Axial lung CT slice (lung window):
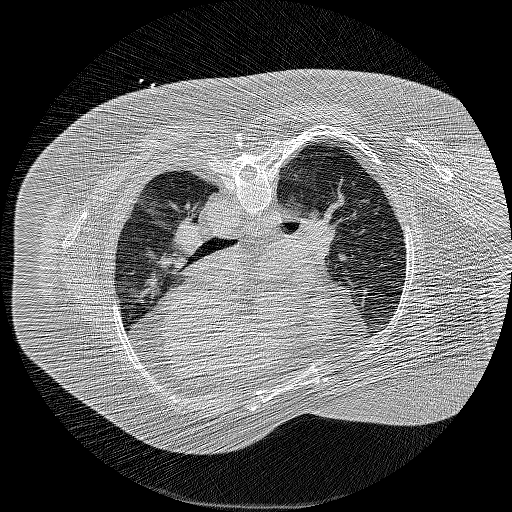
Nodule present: no